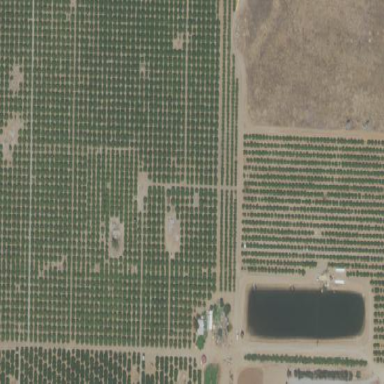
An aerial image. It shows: Orange orchard with rows of orange trees.